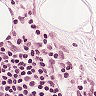
Metastatic tissue present: no